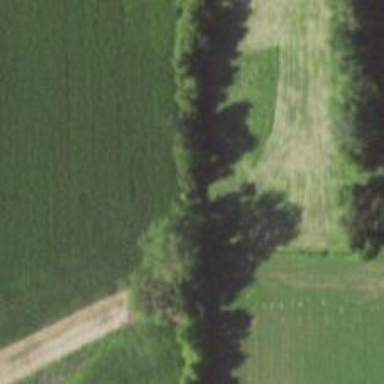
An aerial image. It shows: Row of trees in natural setting.